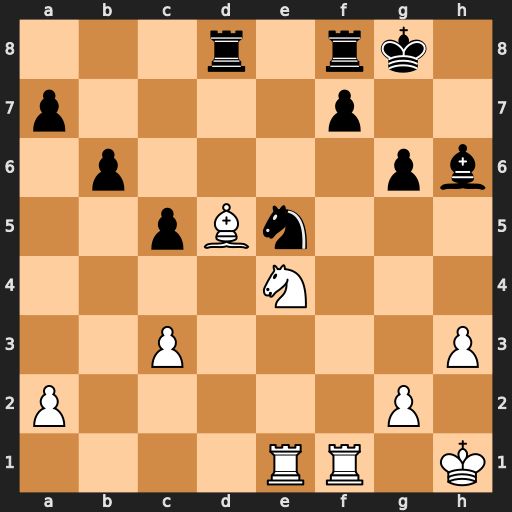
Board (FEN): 3r1rk1/p4p2/1p4pb/2pBn3/4N3/2P4P/P5P1/4RR1K
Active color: w
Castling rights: -
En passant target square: -
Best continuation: Nf6+ Kg7 Rxe5